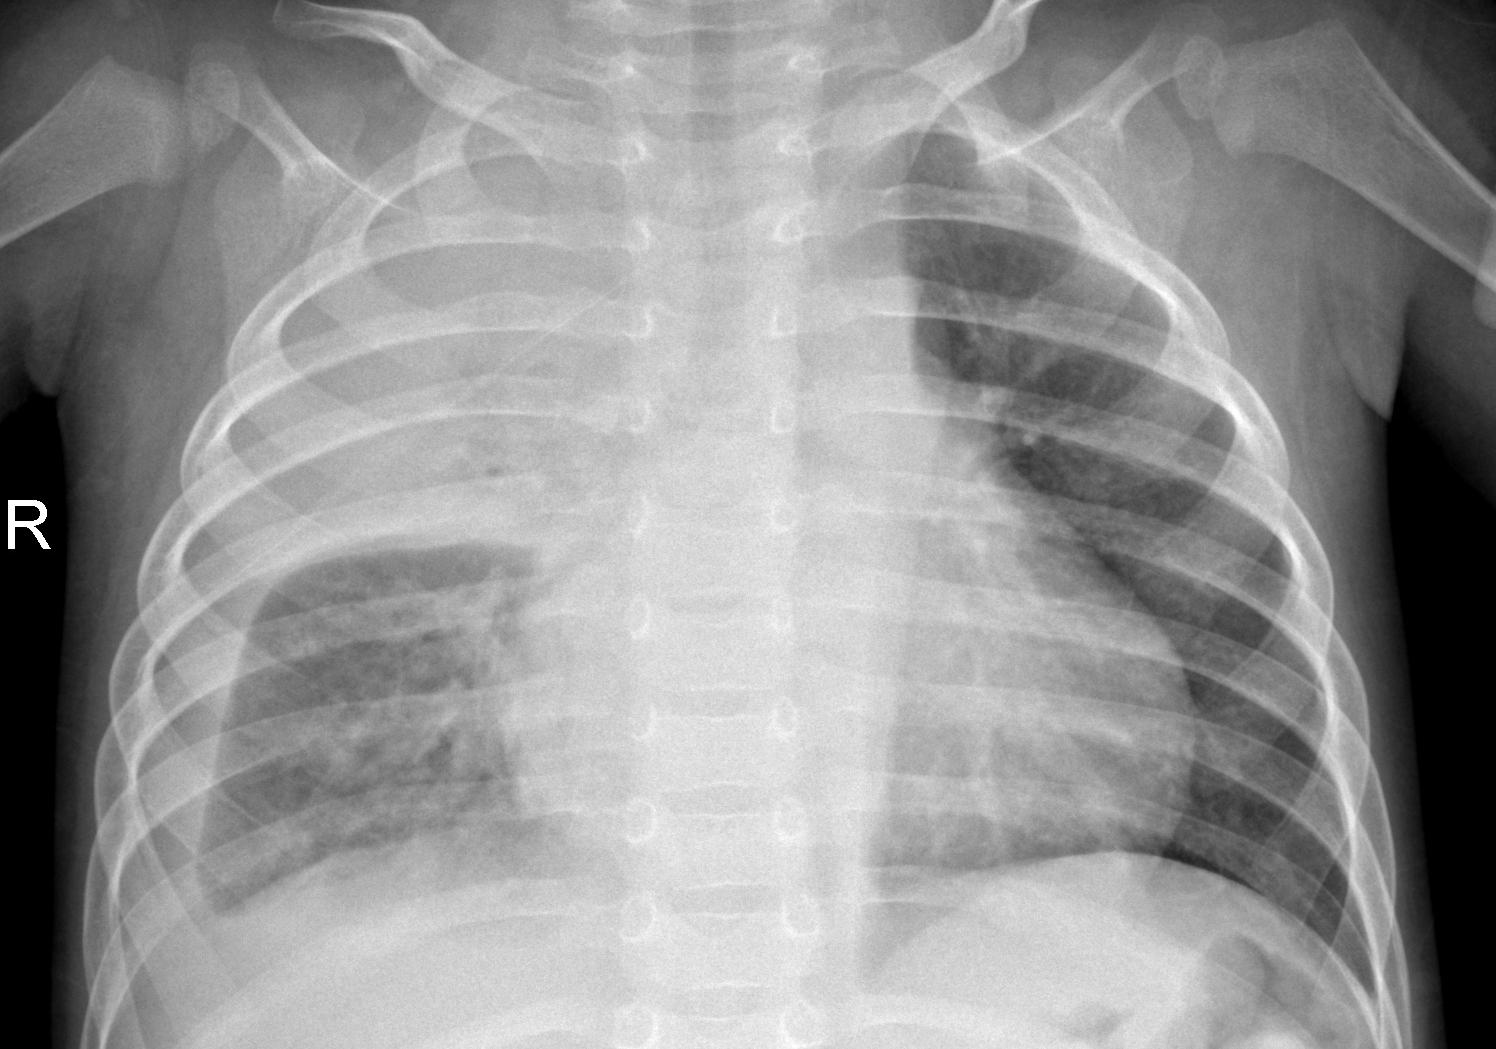
Diagnosis: PNEUMONIA